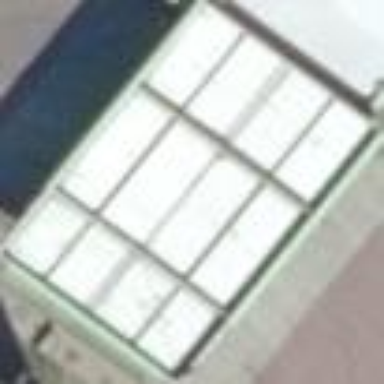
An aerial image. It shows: View of roof of building.